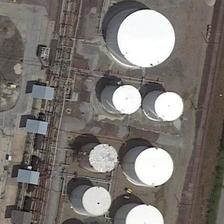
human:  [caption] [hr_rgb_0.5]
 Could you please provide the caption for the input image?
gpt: an array of white jars and grey dusty beside .

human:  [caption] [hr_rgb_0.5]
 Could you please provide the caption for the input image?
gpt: dozens of white circle buildings are situated in this rectangular area .

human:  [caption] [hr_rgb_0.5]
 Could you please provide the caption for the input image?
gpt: two rows of white tanks are next to many tubes and a road .

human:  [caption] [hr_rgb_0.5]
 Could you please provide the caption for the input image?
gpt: many white tanks are in two lines .

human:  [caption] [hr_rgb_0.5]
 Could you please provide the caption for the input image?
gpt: many white storage tanks are next to many thin tubes .